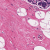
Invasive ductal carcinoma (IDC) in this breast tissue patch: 0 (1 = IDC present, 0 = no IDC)